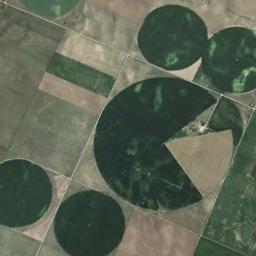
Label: circular_farmland